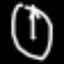
Label: clock